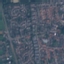
Land use / land cover class: Residential